Interaction volume radius: 5 \u00c5
Interaction volume height: 15 \u00c5
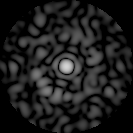
Disorder parameter: 0.8452